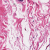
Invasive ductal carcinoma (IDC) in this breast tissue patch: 0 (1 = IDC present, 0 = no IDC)